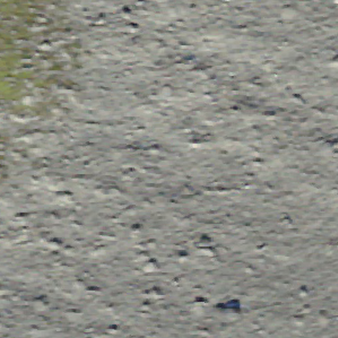
Label: other